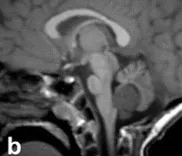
Imaging and Histopatological features of MB2. Sagittal T1-weighted image. Show a nodular mass originating from the vermis and bulging into the fourth ventricle.
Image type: radiology (mri)